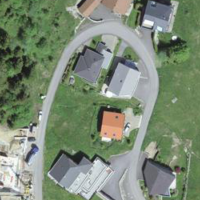
EUNIS habitat code: 25
Species observed at this site:
Geum rivale
Filipendula ulmaria